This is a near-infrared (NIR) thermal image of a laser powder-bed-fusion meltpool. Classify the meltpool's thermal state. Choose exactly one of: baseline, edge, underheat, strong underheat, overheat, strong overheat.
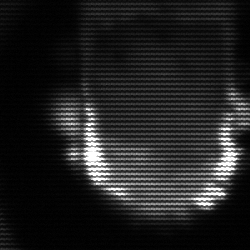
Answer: baseline